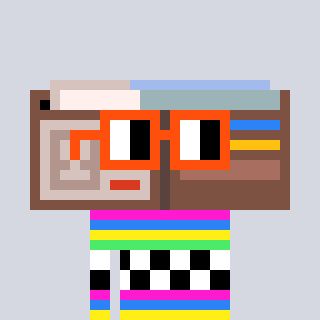
a pixel art character with square orange glasses, a wallet-shaped head and a orange-colored body on a cool background